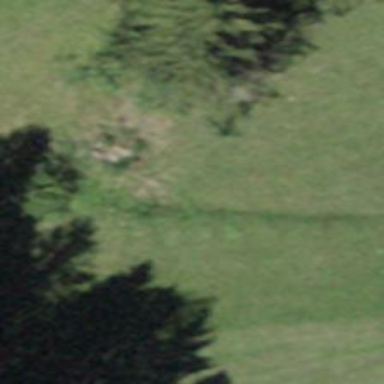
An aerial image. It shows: Needle-leaved tree in natural setting.